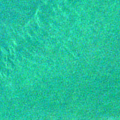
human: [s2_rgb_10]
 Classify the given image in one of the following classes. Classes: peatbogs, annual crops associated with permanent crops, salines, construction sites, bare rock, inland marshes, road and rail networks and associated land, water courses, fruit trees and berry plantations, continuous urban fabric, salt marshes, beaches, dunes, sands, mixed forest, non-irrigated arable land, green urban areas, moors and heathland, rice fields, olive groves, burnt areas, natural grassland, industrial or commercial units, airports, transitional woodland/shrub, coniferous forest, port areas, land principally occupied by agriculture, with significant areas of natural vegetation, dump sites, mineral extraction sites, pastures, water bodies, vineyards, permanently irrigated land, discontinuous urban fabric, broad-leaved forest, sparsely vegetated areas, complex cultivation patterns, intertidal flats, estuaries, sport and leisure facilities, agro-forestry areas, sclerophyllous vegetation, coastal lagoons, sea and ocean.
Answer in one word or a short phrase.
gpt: sea and ocean